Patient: sex F, age 31
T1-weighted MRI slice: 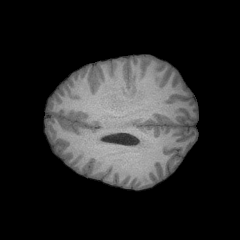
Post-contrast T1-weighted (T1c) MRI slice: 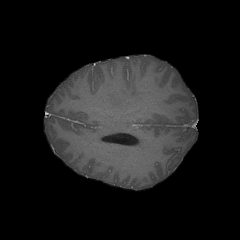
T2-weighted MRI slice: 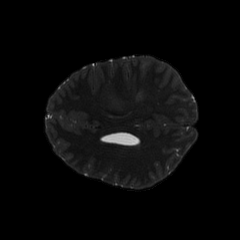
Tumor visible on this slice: yes
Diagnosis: Glioblastoma, IDH-wildtype
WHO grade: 4